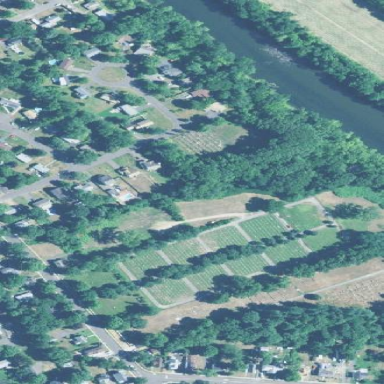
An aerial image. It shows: Cemetery area categorized as cemetery.